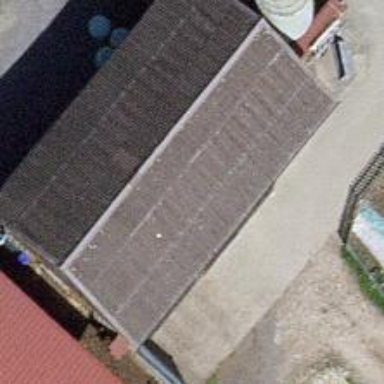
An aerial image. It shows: Farm auxiliary building.